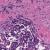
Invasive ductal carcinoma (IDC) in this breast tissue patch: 1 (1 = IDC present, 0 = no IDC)